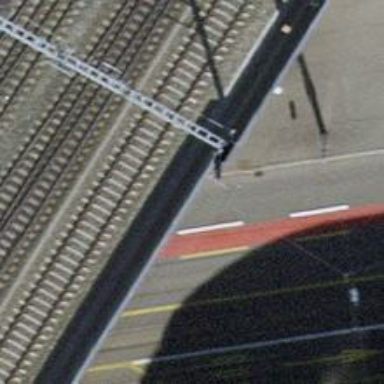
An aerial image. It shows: Single railway track with electrification through contact line.